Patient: sex M, age 44
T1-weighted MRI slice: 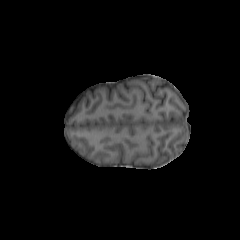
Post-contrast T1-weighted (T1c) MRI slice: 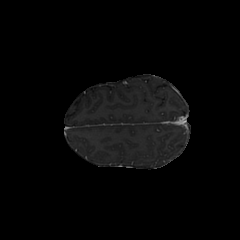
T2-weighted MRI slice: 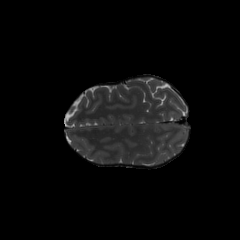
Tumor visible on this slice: no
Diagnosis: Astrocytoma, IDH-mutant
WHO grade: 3